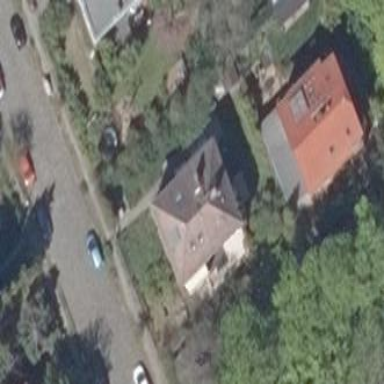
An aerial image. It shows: Detached building.